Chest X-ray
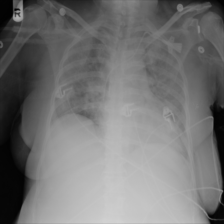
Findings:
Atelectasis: negative
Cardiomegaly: negative
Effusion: negative
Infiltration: negative
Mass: negative
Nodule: negative
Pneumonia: negative
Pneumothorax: negative
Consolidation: negative
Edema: negative
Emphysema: negative
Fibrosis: negative
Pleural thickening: negative
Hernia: negative